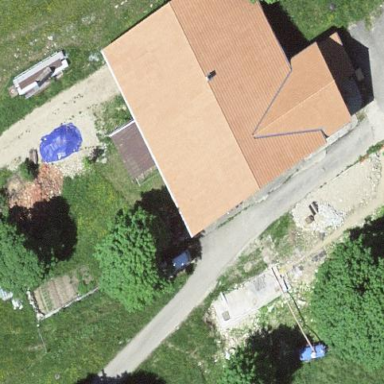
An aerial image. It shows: Farm building.